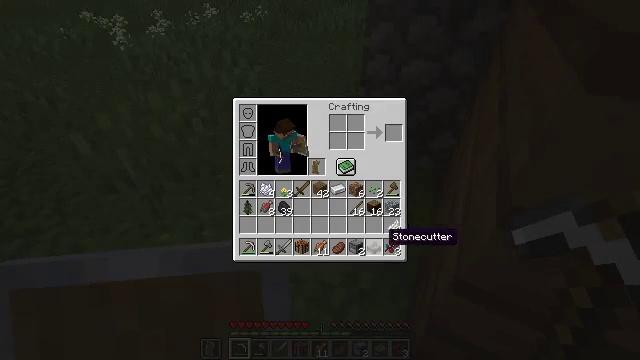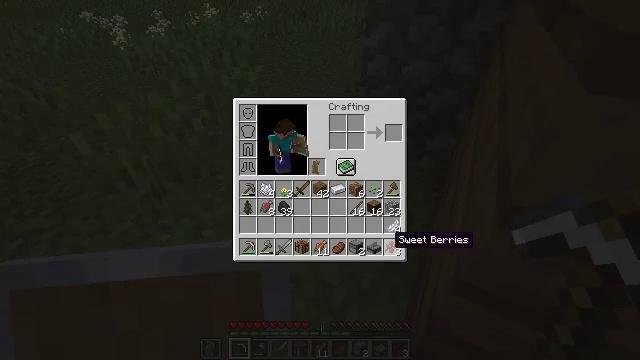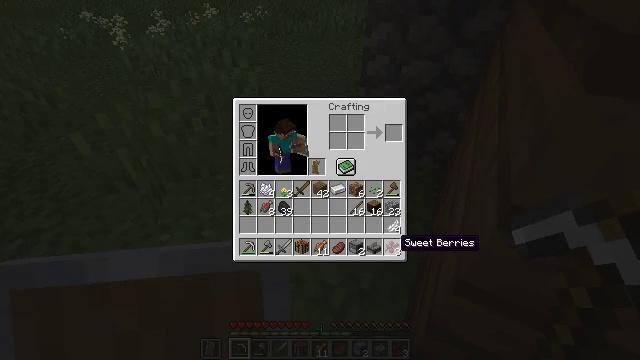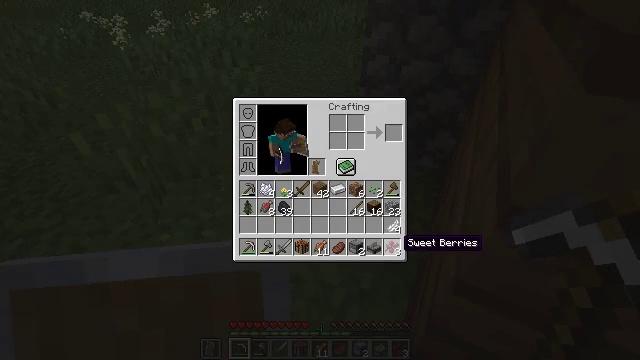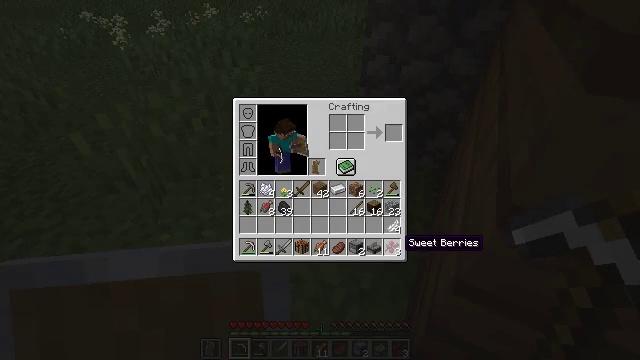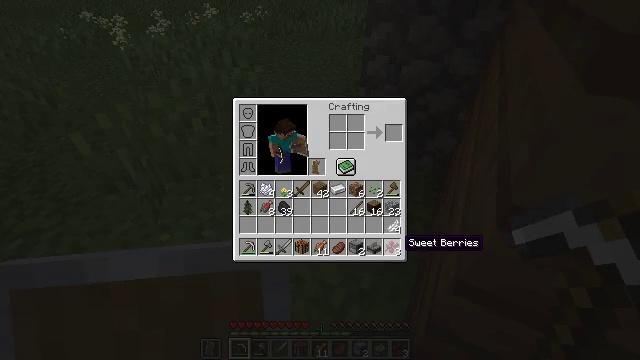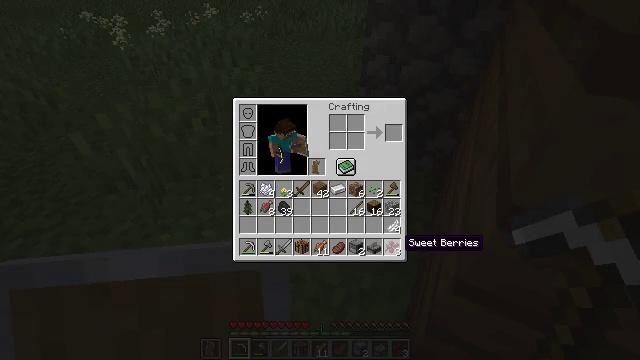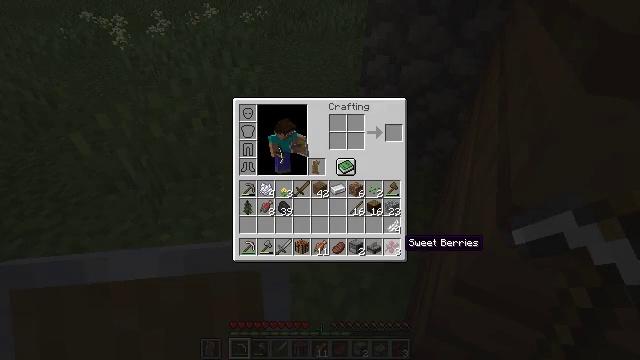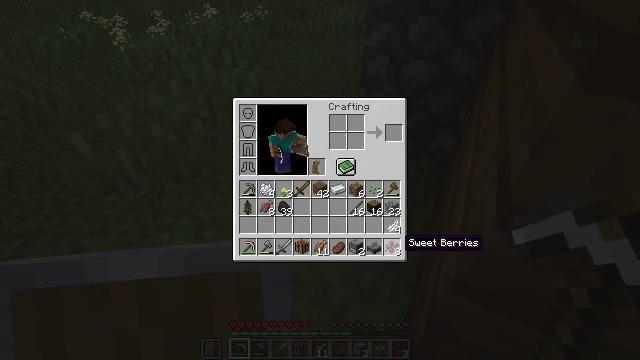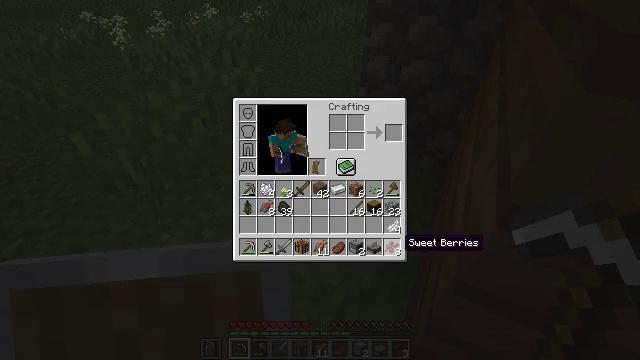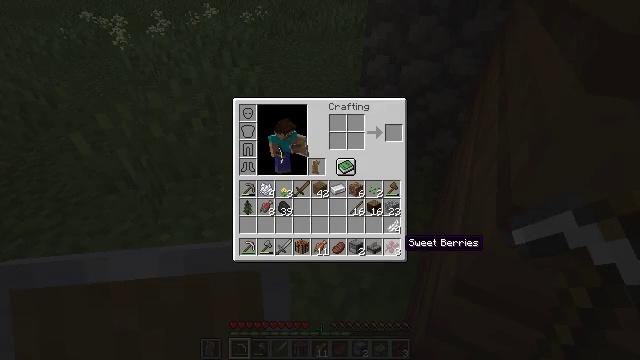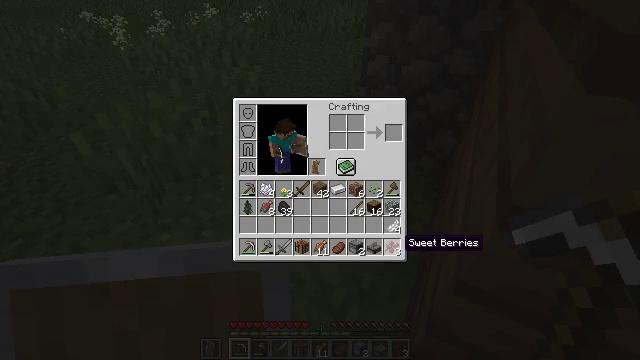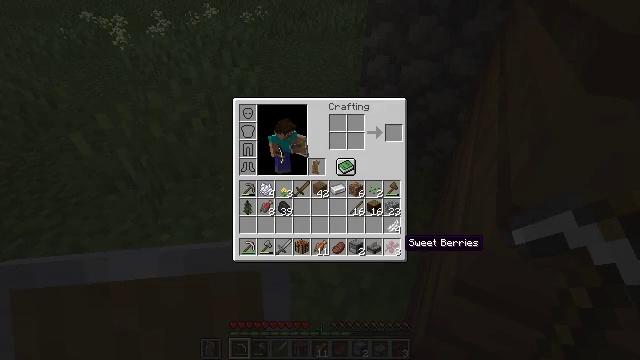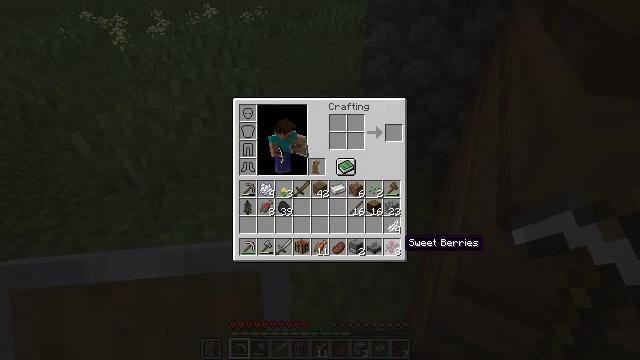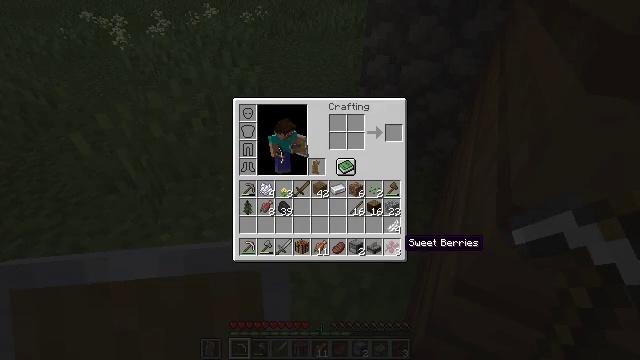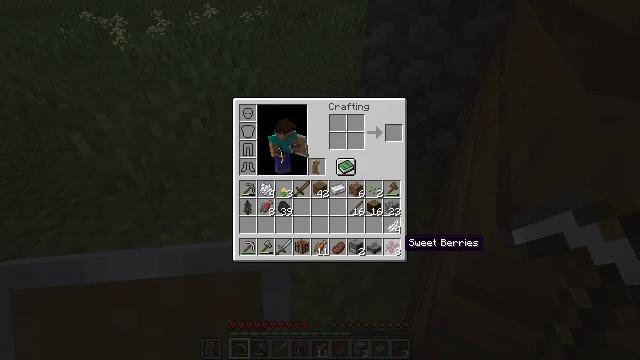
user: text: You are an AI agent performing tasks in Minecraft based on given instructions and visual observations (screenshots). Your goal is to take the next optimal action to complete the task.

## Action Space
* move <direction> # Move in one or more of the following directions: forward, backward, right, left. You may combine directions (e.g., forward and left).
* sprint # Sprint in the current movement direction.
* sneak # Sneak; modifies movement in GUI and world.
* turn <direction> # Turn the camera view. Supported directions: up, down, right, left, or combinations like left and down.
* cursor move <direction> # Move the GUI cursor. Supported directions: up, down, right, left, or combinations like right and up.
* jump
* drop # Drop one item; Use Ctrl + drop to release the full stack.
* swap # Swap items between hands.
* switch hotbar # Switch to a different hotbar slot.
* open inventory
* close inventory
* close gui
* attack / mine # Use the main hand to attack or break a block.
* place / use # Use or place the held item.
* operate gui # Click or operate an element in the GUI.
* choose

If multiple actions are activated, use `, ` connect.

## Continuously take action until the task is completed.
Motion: motion action
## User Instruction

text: Retrieve the blue bed from the ground.
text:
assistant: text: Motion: no_op
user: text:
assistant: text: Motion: no_op
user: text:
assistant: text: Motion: no_op
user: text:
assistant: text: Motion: no_op
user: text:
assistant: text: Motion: no_op
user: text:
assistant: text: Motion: no_op
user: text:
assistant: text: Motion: no_op
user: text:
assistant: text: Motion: no_op
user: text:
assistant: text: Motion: no_op
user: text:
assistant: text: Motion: no_op
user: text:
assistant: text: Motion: no_op
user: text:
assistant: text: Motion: no_op
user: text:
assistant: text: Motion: no_op
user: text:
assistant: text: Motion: no_op
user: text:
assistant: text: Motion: no_op
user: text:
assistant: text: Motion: no_op
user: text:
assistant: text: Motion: no_op
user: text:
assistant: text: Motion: no_op
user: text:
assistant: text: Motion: no_op
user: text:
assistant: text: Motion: no_op
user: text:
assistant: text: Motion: no_op
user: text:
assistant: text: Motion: close inventory
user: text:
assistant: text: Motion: turn right, close inventory
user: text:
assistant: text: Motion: turn right and up, close inventory
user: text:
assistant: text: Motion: turn right and up
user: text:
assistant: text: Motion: move right, turn up
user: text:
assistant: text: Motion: move right
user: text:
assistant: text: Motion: move right
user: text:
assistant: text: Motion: move right
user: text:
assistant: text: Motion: move right